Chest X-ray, AP view. Patient: 50 years old, sex M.
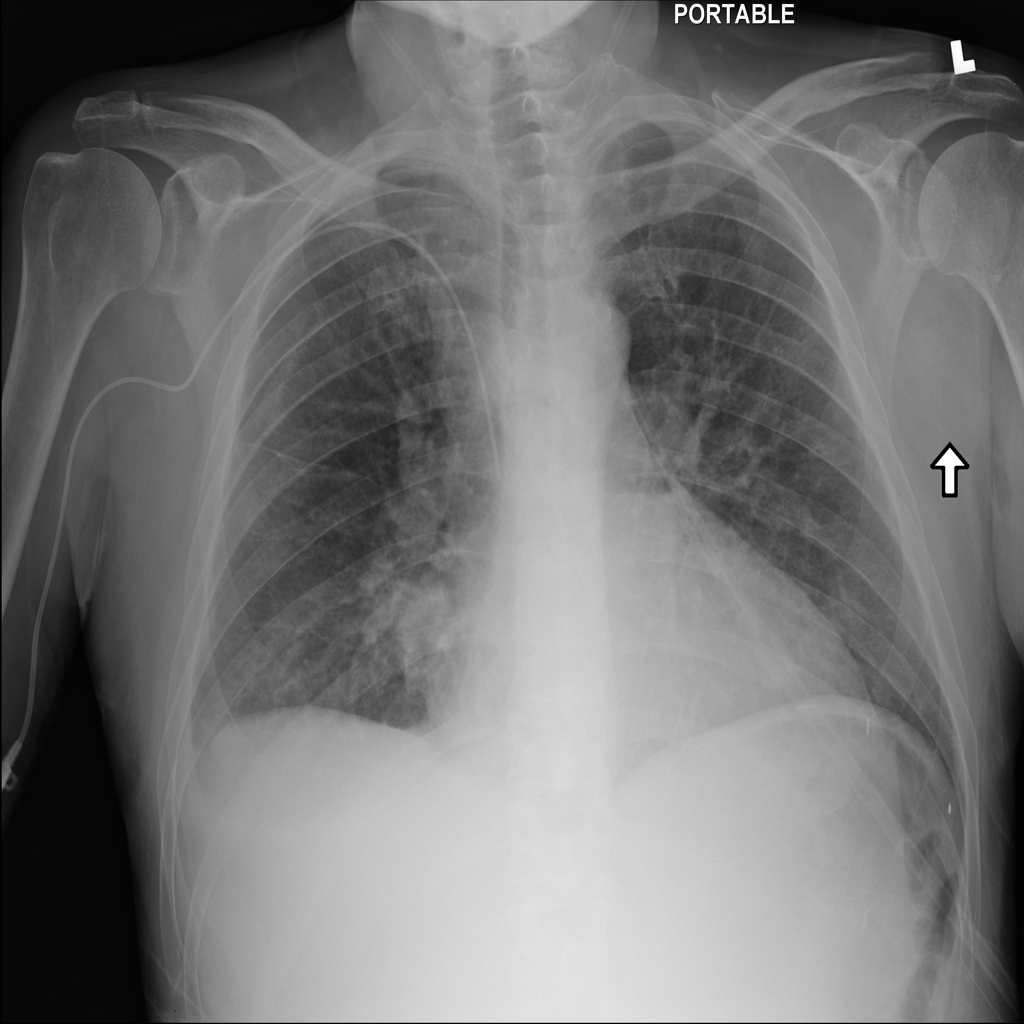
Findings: Consolidation, Mass